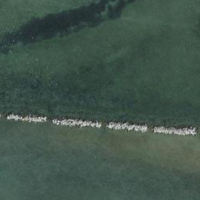
EUNIS habitat code: 14
Species observed at this site:
Phalacrocorax carbo
Emberiza cia
Gallinago gallinago
Lullula arborea
Larus cachinnans